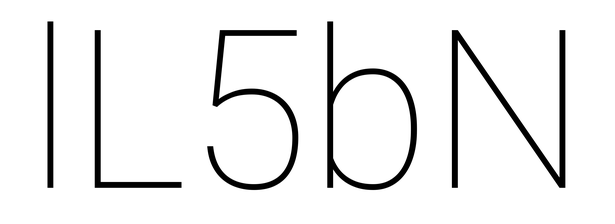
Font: Roboto_Thin